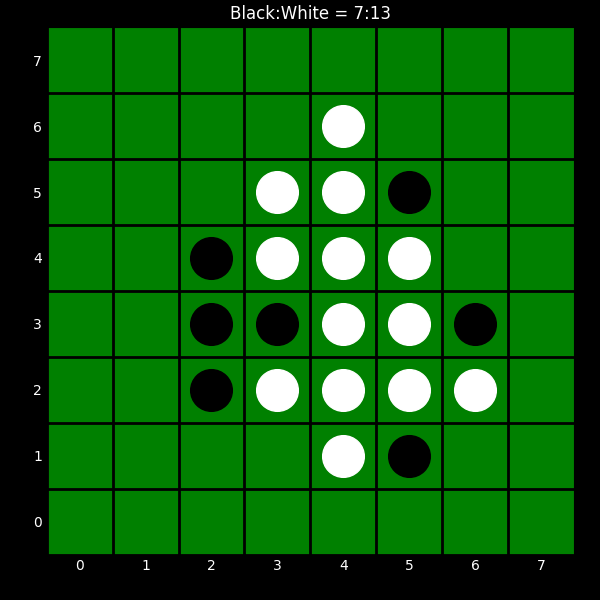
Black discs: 7
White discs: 13